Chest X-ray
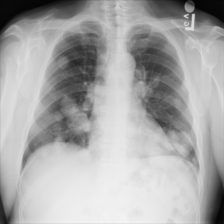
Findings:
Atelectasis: negative
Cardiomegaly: negative
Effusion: negative
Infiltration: negative
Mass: negative
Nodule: negative
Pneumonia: negative
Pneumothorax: negative
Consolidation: negative
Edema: negative
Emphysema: negative
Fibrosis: negative
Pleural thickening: negative
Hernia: negative